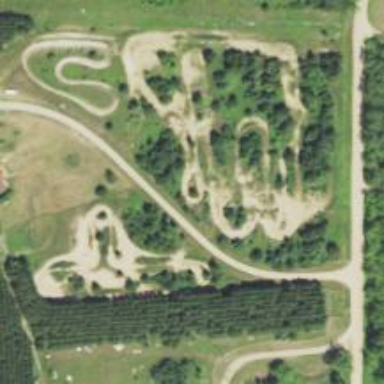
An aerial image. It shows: Raceway for motor sports.